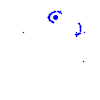
Particle: electron